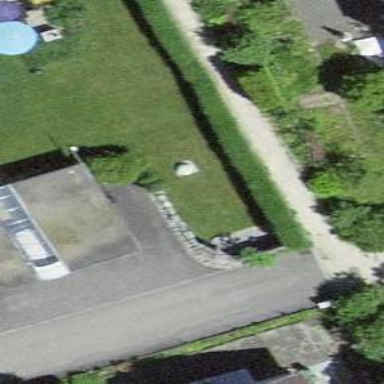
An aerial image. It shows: Garage.